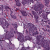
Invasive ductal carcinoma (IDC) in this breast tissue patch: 1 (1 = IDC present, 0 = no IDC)